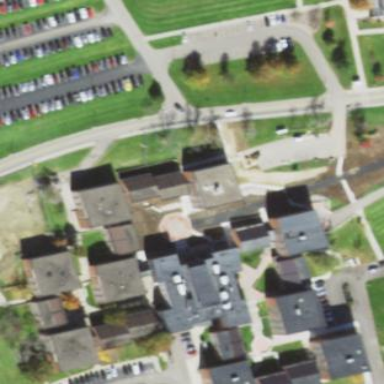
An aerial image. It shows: Dormitory building.